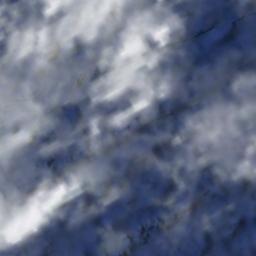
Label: cloud